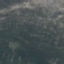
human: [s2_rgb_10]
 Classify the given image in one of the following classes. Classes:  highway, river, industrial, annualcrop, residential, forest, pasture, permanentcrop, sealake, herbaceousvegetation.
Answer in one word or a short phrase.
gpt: HerbaceousVegetation